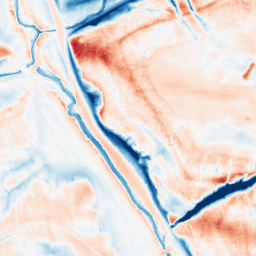
Category: classical
Decomposition family: gaussian_anisotropic
Decomposition parameters: sigma_x: 5
sigma_y: 10
Upsampling method: fft_zeropad
Upsampling parameters: scale: 2
Upsampling scale: 2